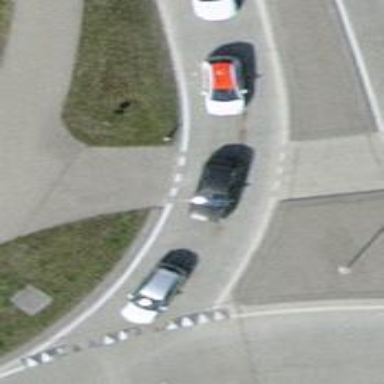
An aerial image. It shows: Unmarked crossing on the road.